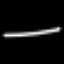
Label: line